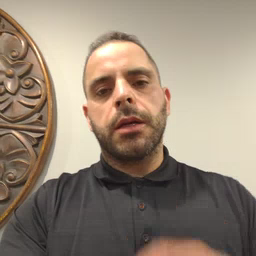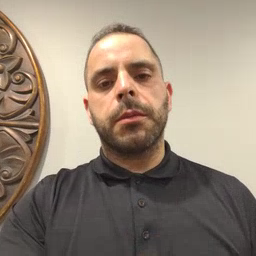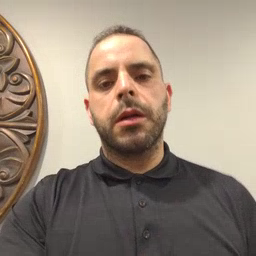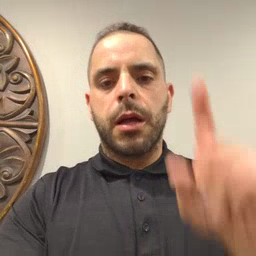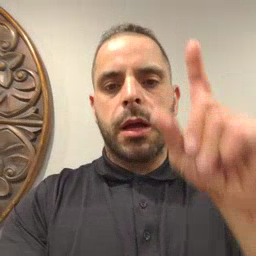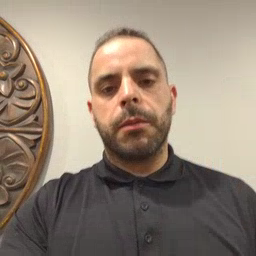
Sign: up